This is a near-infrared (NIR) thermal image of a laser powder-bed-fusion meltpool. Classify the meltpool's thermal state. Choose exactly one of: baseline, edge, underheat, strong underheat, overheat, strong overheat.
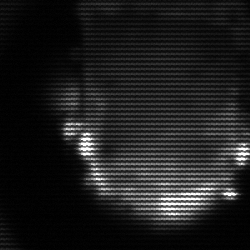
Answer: baseline